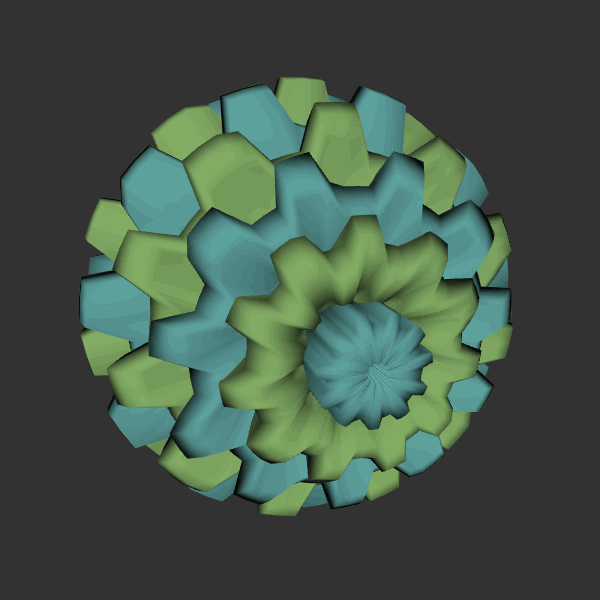
Background: dark